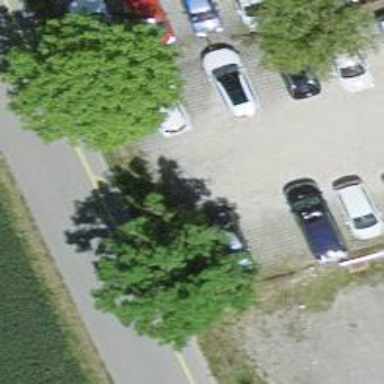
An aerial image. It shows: Parking aisle designated as service road.